Interaction volume radius: 5 \u00c5
Interaction volume height: 30 \u00c5
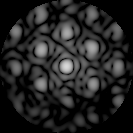
Disorder parameter: 0.3928